Question:
When the text in '<p>' tag is too long, it appears like this, how to prevent this with CSS? I've tried the CSS property 'word-break: break-all;' but Firefox and Opera doesn't support this property, and besides that other "normal" words also breaking. So I want to break only very long words, but not short words, depending on width of white '<div>'.
'''
body {
background-color: #ccc;
}
h2 {
float: left;
color: #525254;
margin: 0px;
font: bold 15px Arial, Helvetica, sans;
}
.post {
background-color: #fff;
float: left;
clear: both;
padding: 20px;
width: 500px;
border-bottom: solid 1px #ddd;
}
.post_cell {
display: table-cell;
vertical-align: middle;
}
.post_body {
display: table-cell;
width: 400px;
opacity: 0.8;
}
.profile_img {
border: solid 3px #ccc;
width: 48px;
height: 48px;
margin: 0px 15px;
}
.post_info {
color: #c3c3c3;
font: normal 12px Arial, Helvetica, sans;
margin-left: 8px;
}
a.no_style {
color: inherit;
text-decoration: inherit;
font: inherit;
}
p {
float: left;
clear: both;
color: #525254;
margin: 0px;
padding: 0px;
line-height: 18px;
font: normal 15px Arial, Helvetica, sans;
word-wrap: break-word;
}
'''
'''
<div class="post">
<div class="post_cell">
<input type="checkbox" />
</div>
<div class="post_cell">
<img class="profile_img" src="" height="48">
</div>
<div class="post_body">
<div class="post_details">
<h2>
<a href="javascript:void(0)" target="_blank" class="no_style">user</a>
</h2>
<span class="post_info">
<span class="passed_time">15 hours ago</span> |
<a href="javascript:void(0)" class="no_style">3 Comments</a>
</span>
</div>
<p>zzzzzzzzzzzzzzzzzzzzzzzzzzzzzzzzzzzzzzzzzzzzzzzzzzzzzzzzzzzzzzzzzzzzzzzzzzzzzzzzzzzzzz</p>
</div>
</div>
'''
You can check out this for more: <URL>
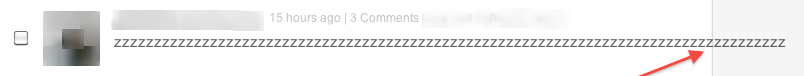
Answer: Write this 'word-wrap: break-word;' instead of 'word-break: break-all;'
Maybe this a bug with 'display:table' property. I did some changes in css:
Put 'display:table' in 'parent' div.
'''
.post{
background-color: #fff;
float: left;
clear: both;
padding: 20px;
width: 500px;
border-bottom: solid 1px #ddd;
display:table;
}
'''
Remove 'display:table-cell' from '.post_body' css:
'''
.post_body{
width: 580px;
opacity: 0.8;
}
'''
Check if this <URL> works for you.